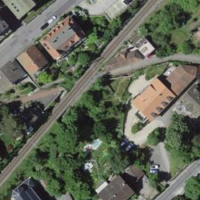
EUNIS habitat code: 55
Species observed at this site:
Cymbalaria muralis